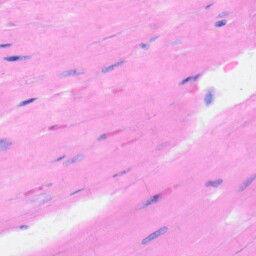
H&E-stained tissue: Heart